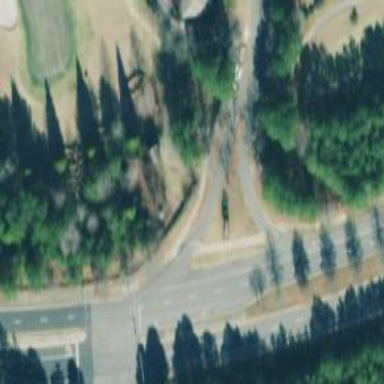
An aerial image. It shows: Path for both roads and golfers.